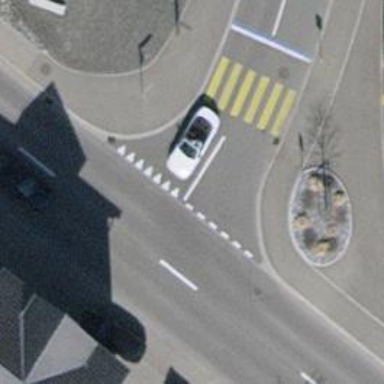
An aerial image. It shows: Road with "give way" sign.